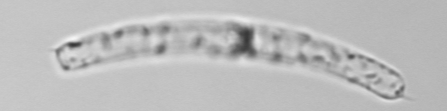
Label: Guinardia_striata